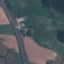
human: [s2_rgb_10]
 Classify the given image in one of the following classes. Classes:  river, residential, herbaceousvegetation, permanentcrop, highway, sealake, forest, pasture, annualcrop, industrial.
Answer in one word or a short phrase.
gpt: Highway